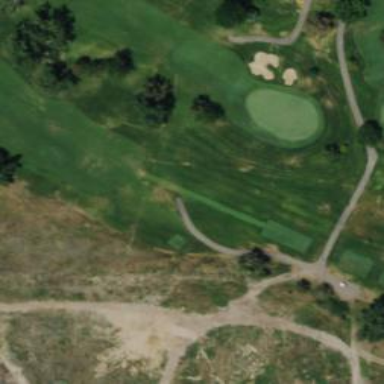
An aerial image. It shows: Path for golf carts.